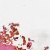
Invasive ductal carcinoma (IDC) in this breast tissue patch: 0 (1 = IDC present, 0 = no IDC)